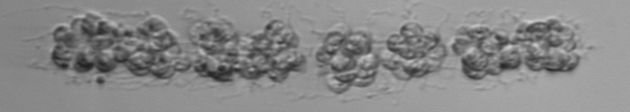
Label: Leptocylindrus_mediterraneus